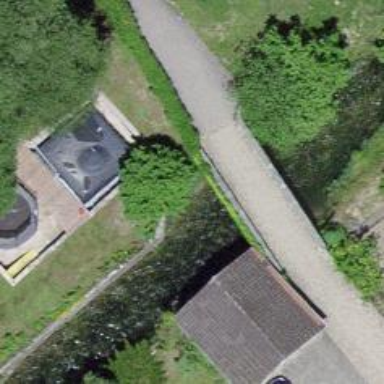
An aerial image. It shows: Footway on bridge.